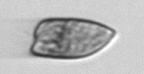
Label: Prorocentrum_dentatum